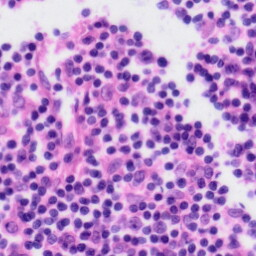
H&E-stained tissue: Tonsil